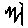
Label: zigzag